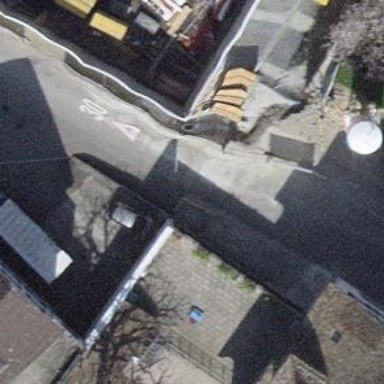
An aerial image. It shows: Concrete steps with no sidewalk.